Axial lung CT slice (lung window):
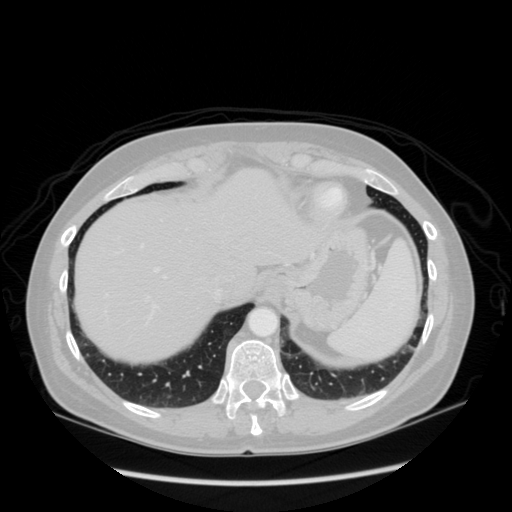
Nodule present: no